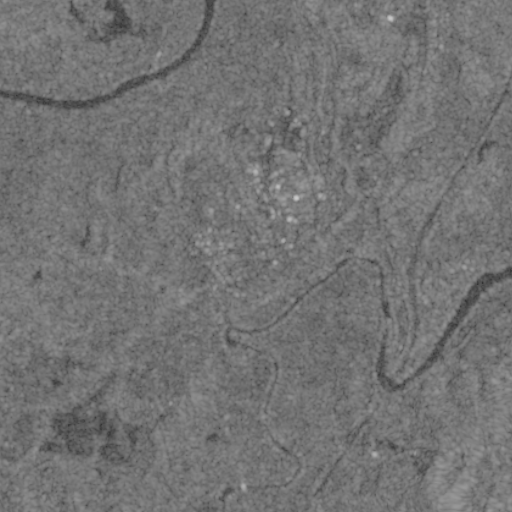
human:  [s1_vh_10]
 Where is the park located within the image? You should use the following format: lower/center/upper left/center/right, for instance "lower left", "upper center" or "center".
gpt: The park is located in the upper right of the image.
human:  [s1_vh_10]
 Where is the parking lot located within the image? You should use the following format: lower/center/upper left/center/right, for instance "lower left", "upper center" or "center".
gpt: The parking lot is located in the upper right of the image.
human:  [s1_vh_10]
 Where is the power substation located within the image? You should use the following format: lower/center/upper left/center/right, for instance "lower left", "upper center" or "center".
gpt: The power substation is located in the upper center of the image.
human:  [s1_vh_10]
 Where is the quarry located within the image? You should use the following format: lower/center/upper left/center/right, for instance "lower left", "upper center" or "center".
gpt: The quarry is located in the lower right of the image.
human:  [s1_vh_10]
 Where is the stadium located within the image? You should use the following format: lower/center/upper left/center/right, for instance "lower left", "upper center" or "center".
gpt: The stadium is located in the upper right of the image.
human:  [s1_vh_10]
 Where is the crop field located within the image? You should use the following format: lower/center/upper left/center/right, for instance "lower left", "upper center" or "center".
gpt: There is no crop field in the image.

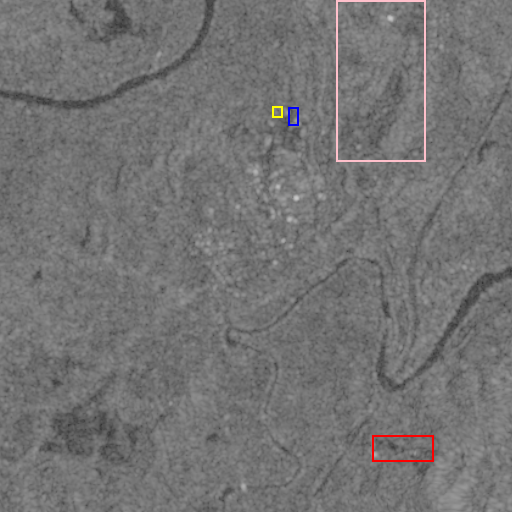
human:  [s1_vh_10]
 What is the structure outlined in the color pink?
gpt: The structure outlined in pink is a park.
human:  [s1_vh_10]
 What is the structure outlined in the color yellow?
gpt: The structure outlined in yellow is a power substation.
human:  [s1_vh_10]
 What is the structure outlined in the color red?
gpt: The structure outlined in red is a quarry.
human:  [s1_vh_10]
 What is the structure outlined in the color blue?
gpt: The structure outlined in blue is a building.
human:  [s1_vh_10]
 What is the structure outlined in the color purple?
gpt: There is no purple outline.